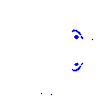
Particle: proton